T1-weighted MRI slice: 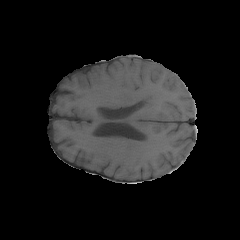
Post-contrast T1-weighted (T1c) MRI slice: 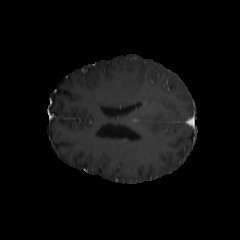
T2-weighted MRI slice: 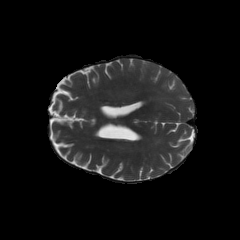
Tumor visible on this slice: yes